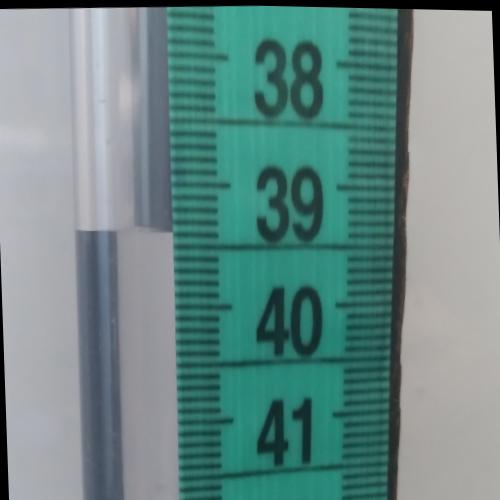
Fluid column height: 39.4 cm